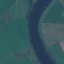
Land use / land cover: River